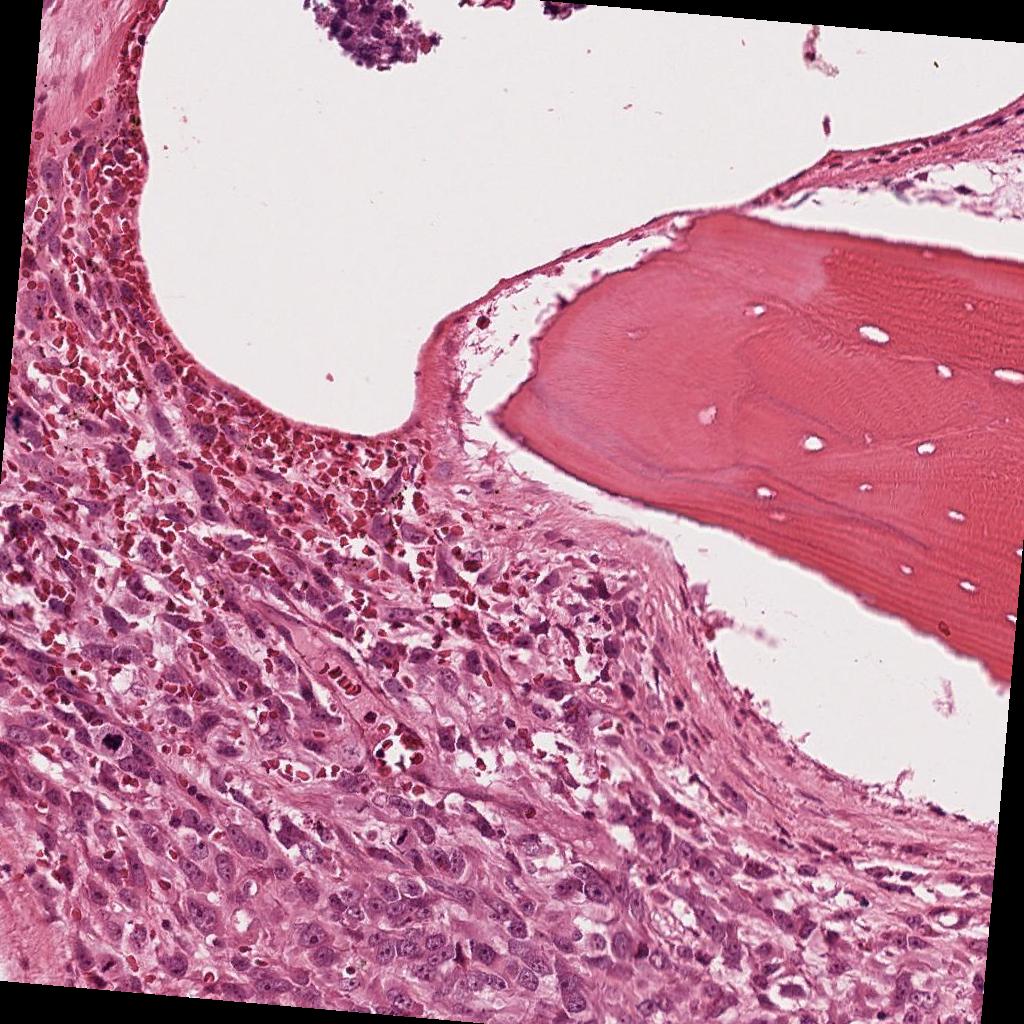
Label: Viable